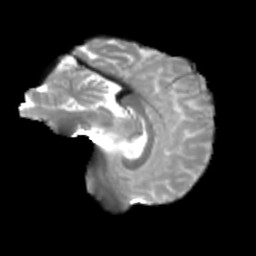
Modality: T2w
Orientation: sagittal
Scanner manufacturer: siemens
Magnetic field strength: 3 T
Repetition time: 4 s
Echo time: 0.0594 s